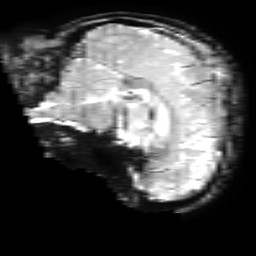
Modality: T2starw
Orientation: sagittal
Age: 30
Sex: female
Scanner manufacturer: ge
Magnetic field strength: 3 T
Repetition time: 0.65 s
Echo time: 0.02 s